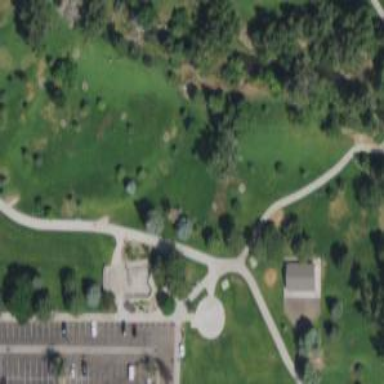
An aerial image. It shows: Disc golf hole.